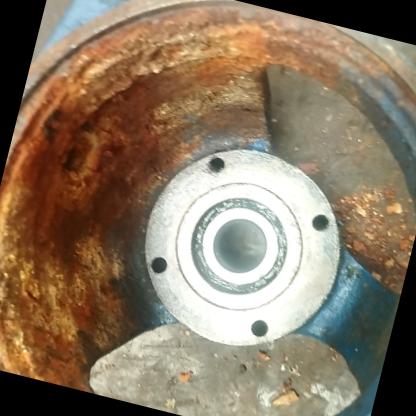
Klasa: inne